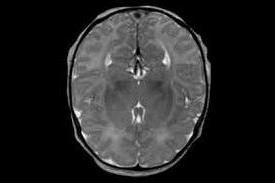
Label: notumor